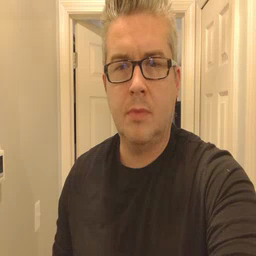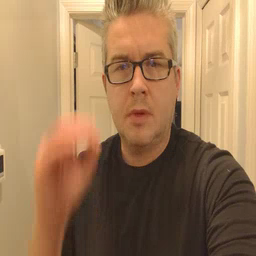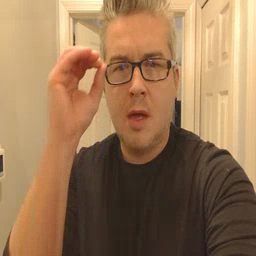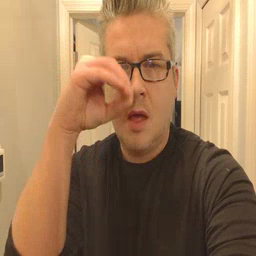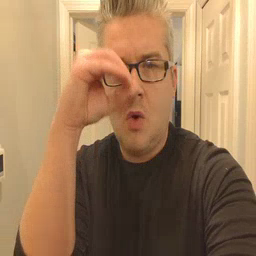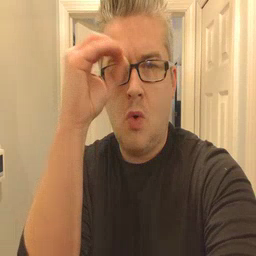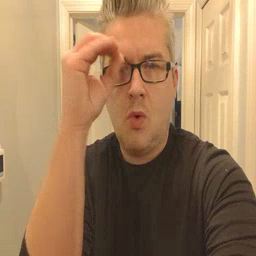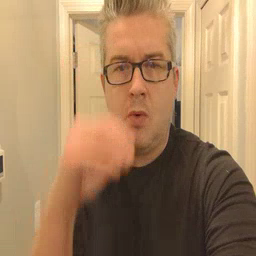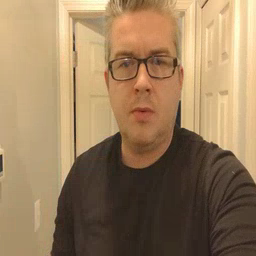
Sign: owl